Question: I'm working on my first iOS app, and I'm concerned about the Human Interface Guidelines on a particular thing I've done. From reading the documents, I don't see why it would be a problem, however, I've done several things I'm not sure about and wonder it anyone can make suggestion(s) about items I may have run afoul on.
This is a simple "tagging" operation for images. The view has two buttons ("Record Optional Sound Clip" and "Save"), which I've made somewhat translucent. When touched, the buttons change to have an opaque black background, which to me, makes it evident they're buttons; however, they do look much like the UITextField for "Description" above. I've attached a sample of one of the images:

I've also placed a simple help message near the top to make it evident how to cancel the tagging (rather than placing the traditional X in a circle, which is more obvious but to me, less attractive). However, without some guidance it may not be obvious to users how they can cancel the edit, but the HIG seems to discourage this.
I'm principally interested in whether any of this stuff is likely to get an app rejected?
TIA for any suggestions.
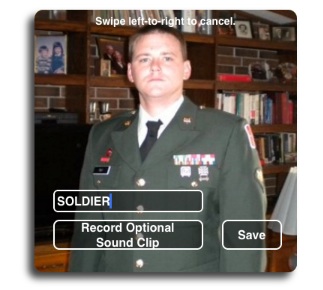
Answer: None of this stuff will get your app rejected. The human interface guidelines are principally there to help you avoid UI/UX features which might be confusing to users. I only know of one case where your app will get rejected for UI/UX features, which is that you have to hide iAds when they are not on the screen. In terms of something like this though, you will be perfectly fine and t is a fairly typical paradigm which you are following (for example, they would have to reject Facebook if they were to reject you for this).
I think, though, you should take a step back and ask yourself "why are these guidelines there?" It's not a question of whether or not your app will be rejected, but a question of what you want to present to your users. If you think that these are okay as buttons then go ahead. Otherwise, you might want to re-think your UI/UX. As far as I am concerned, Apple provided a nice set of rules to get you going in terms of making an understandable UX, so you might as well follow it. However, that being said, in the end, your users will be the deciders of if your UX is confusing or not!
I want to add that in the <URL> they say the following:
> 10.1 Apps must comply with all terms and conditions explained in the Apple iOS Human Interface Guidelines10.3 Apps that do not use system provided items, such as buttons and icons, correctly and as described in the Apple iOS Human Interface
Guidelines may be rejected10.6 Apple and our customers place a high value on simple, refined, creative, well thought through interfaces. They take more work but are
worth it. Apple sets a high bar. If your user interface is complex or
less than very good, it may be rejected
That being said, I don't think this is enforced very strictly, and I doubt that your app will get rejected for the features that you are suggesting. But, I thought I would give fair warning in case you are working on a deadline and are very risk adverse.